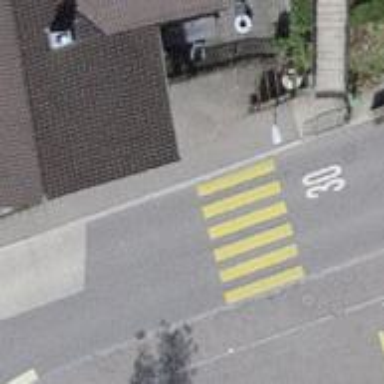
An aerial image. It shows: Marked crossing on the road.